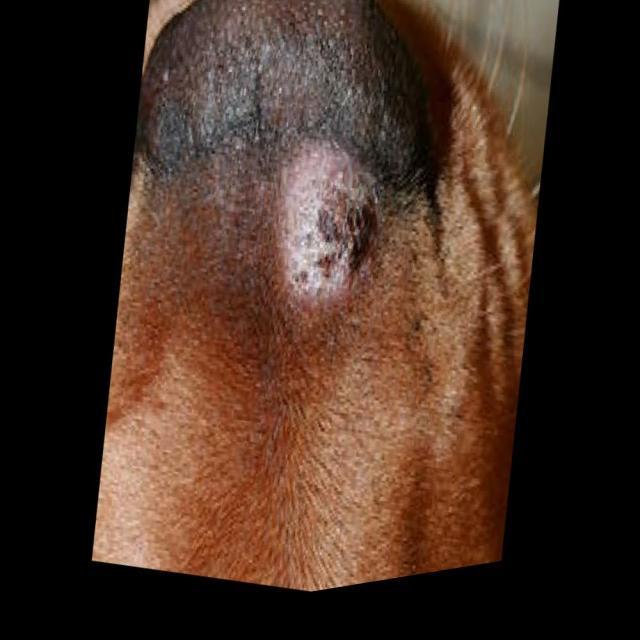
Canine ringworm (Dermatophytosis) — fungal infection caused by Microsporum or Trichophyton. Presents with circular alopecia, scaling, crusting, and broken hairs.